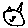
Label: cat